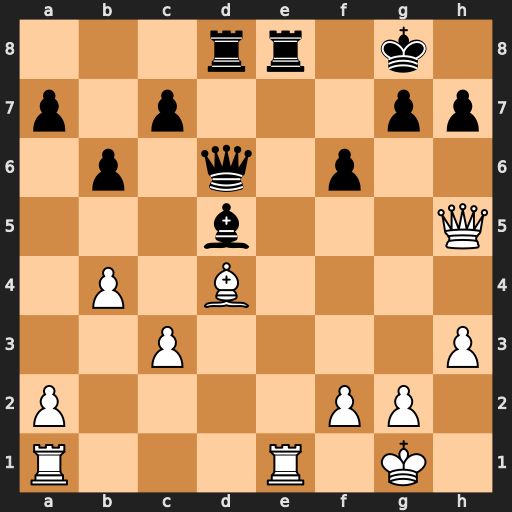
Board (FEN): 3rr1k1/p1p3pp/1p1q1p2/3b3Q/1P1B4/2P4P/P4PP1/R3R1K1
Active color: w
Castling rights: -
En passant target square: -
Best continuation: Rxe8+ Rxe8 Qxe8+